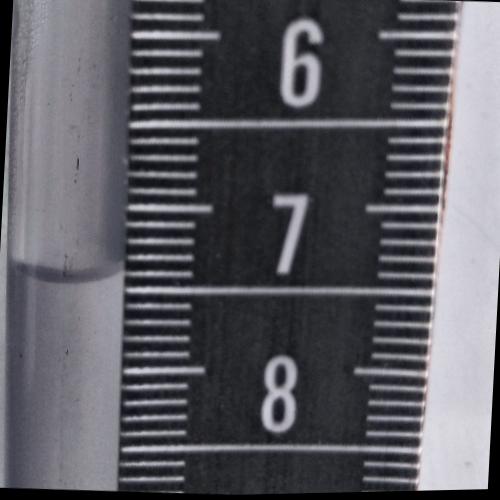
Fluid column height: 7.4 cm